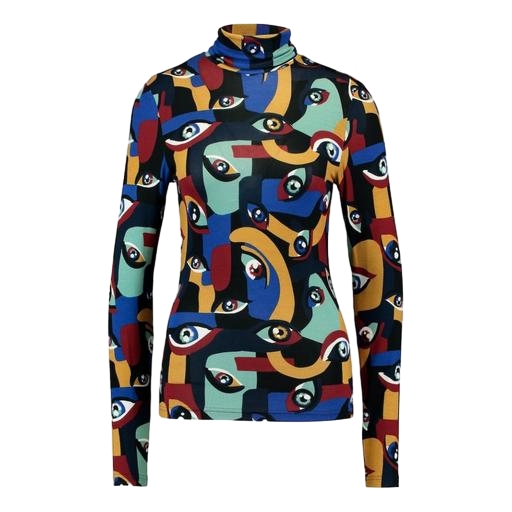
black petite printed mock-neck top only macy, multicolor cut-out longsleeved t-shirt, multicolor high neck t-shirt, white background